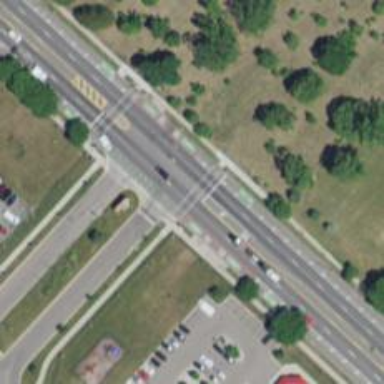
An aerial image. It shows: Secondary road with cycle track.